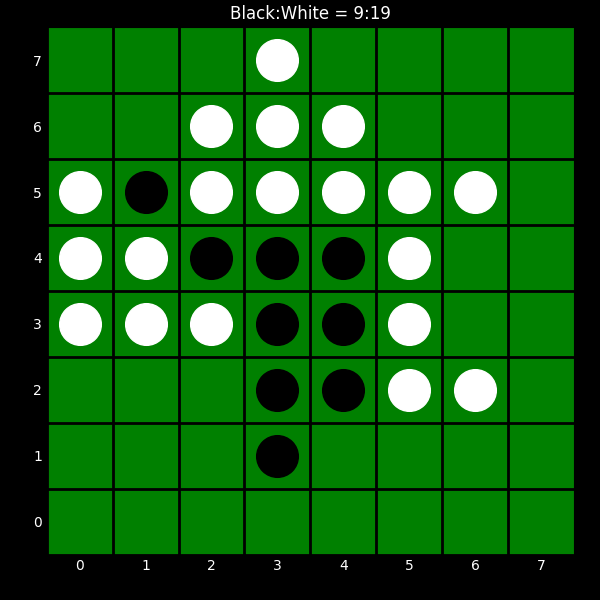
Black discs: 9
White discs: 19